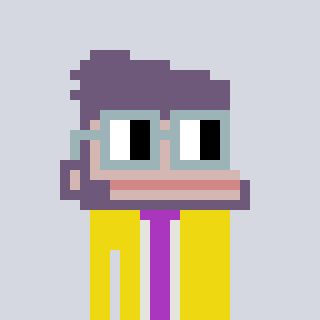
a pixel art character with square dark gray glasses, a ape-shaped head and a yellow-colored body on a cool background